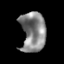
Tissue: lung
Cell type: Smooth muscle cells
Senescence score: 0.5775
Nuclear area (px): 971
Mean DAPI intensity: 134.365